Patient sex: F
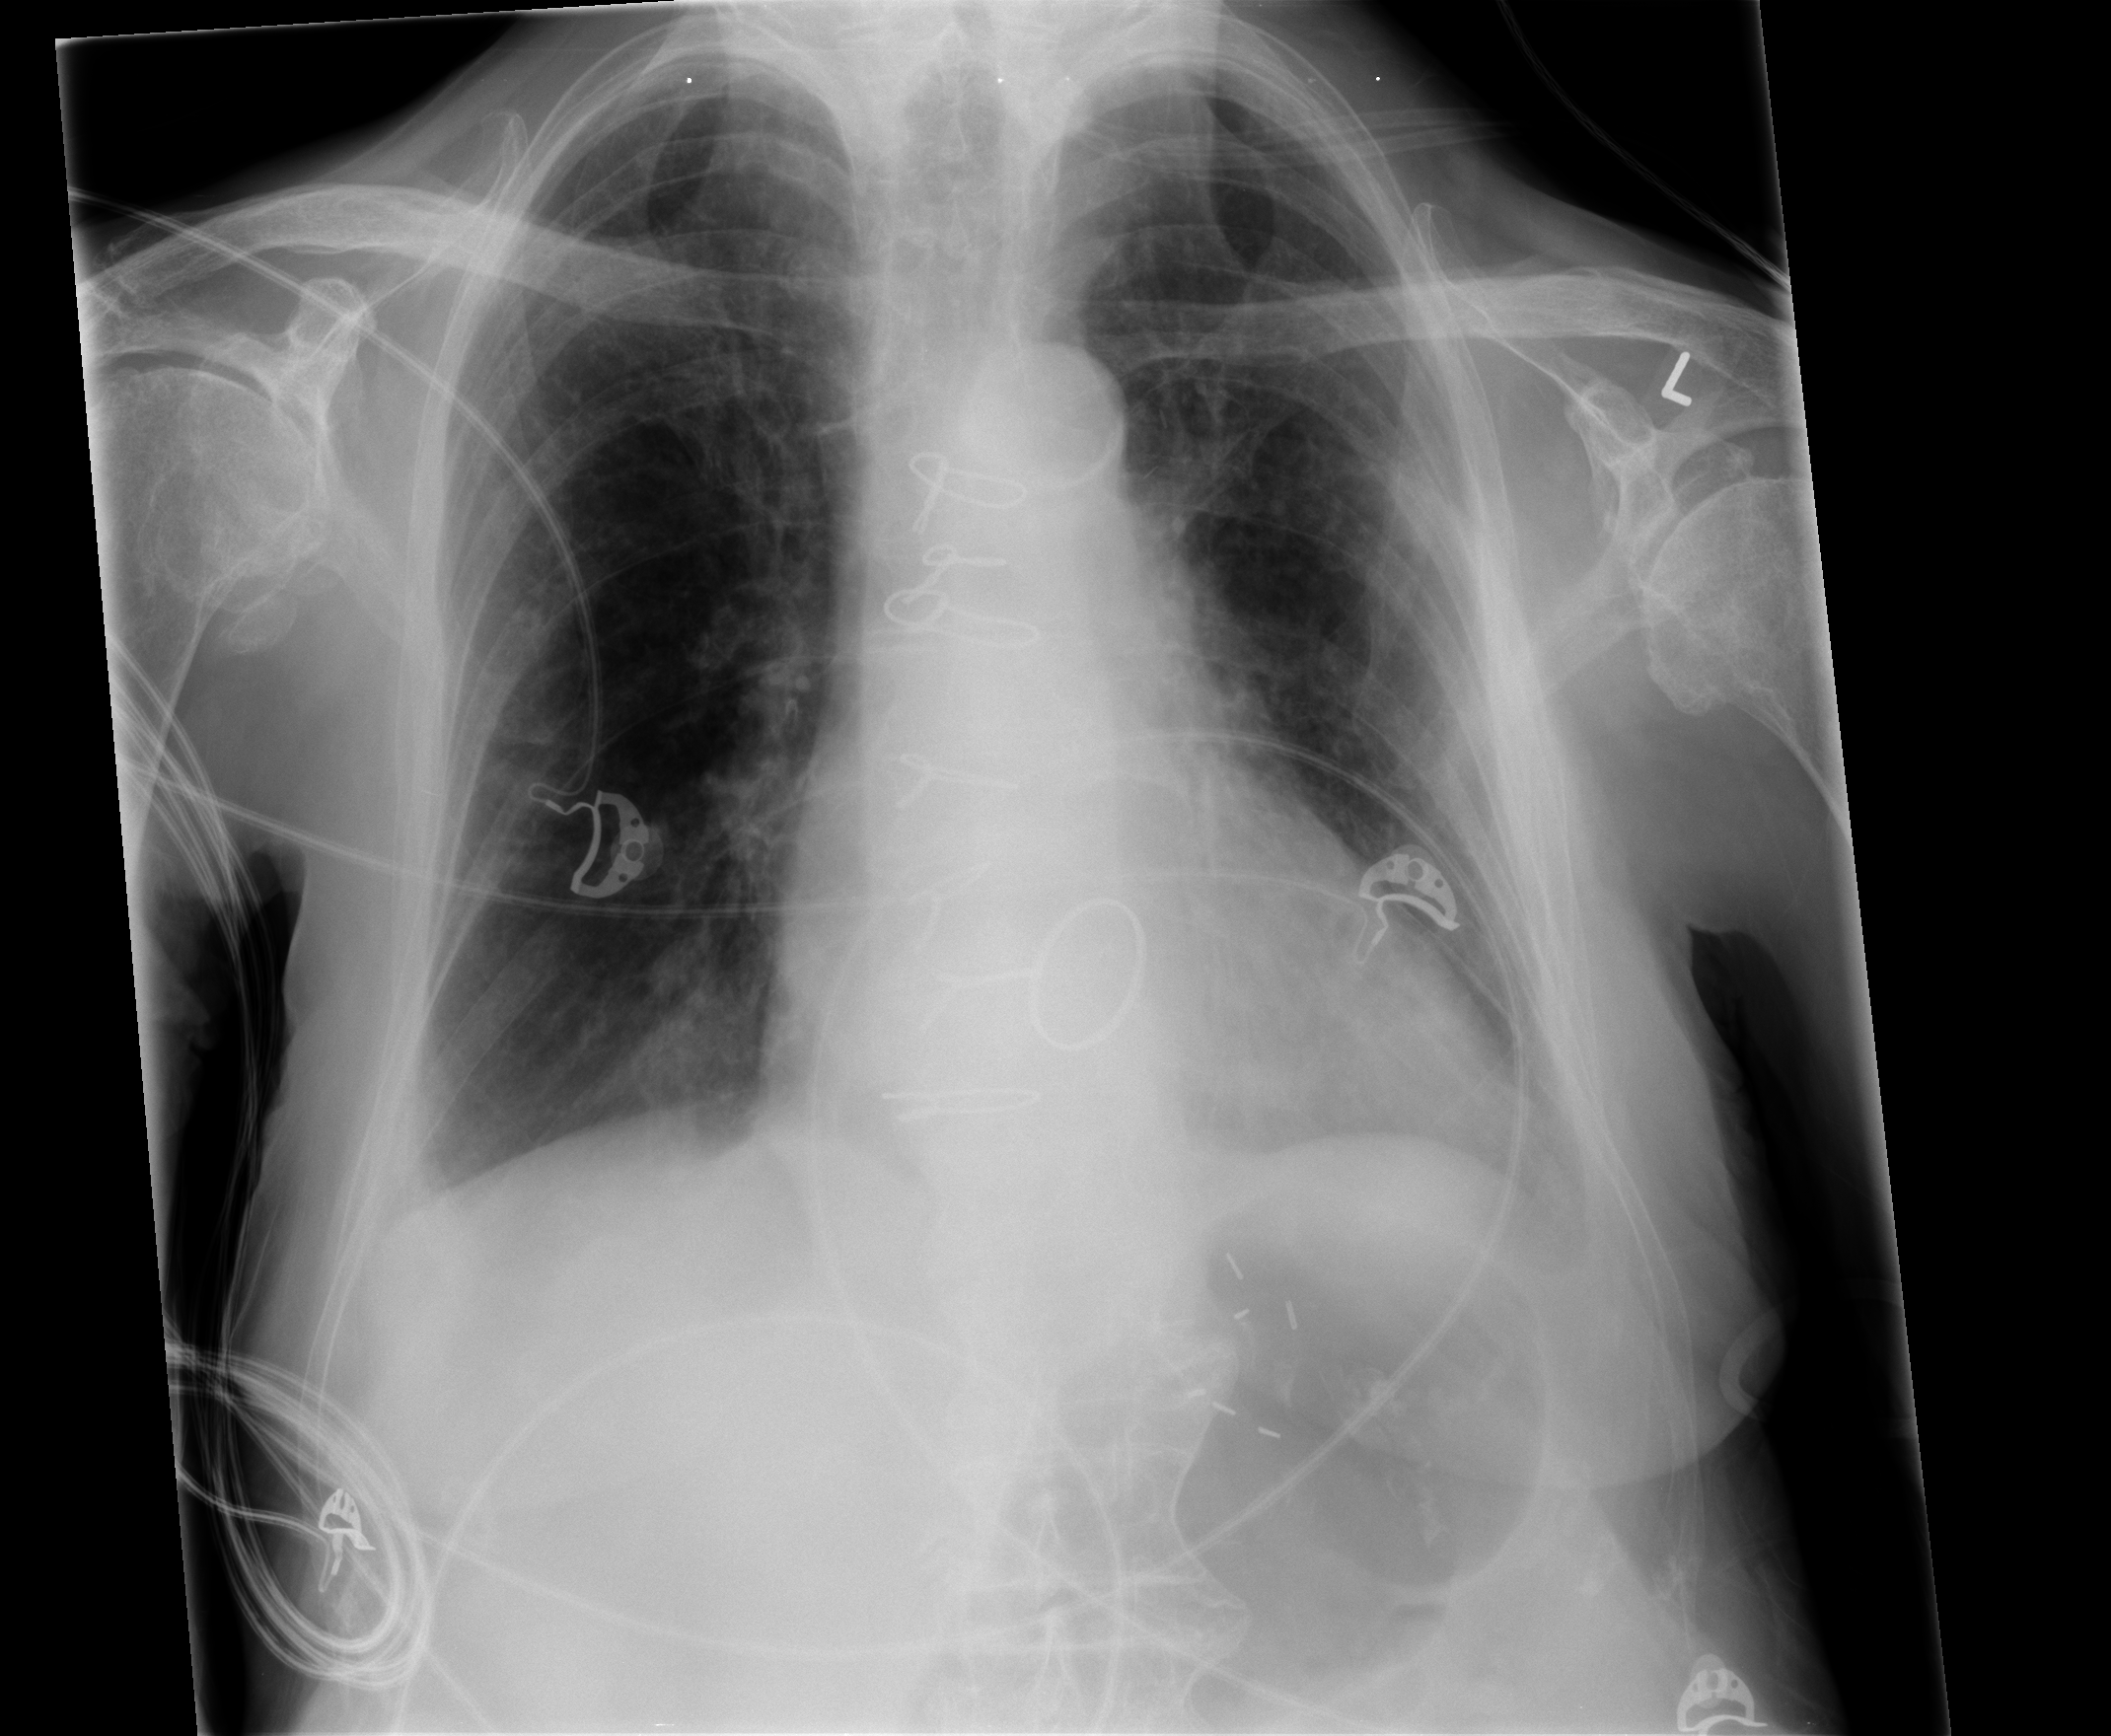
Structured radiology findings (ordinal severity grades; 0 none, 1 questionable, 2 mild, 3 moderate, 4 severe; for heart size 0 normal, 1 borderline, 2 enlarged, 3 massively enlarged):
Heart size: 0
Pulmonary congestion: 0
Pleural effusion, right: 0
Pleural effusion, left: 1
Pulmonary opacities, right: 0
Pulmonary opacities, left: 0
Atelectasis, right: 0
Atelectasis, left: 0